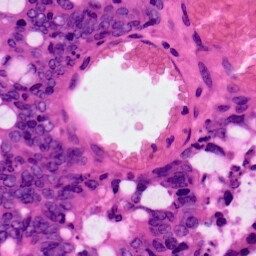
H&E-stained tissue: Colon